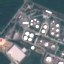
Label: Industrial